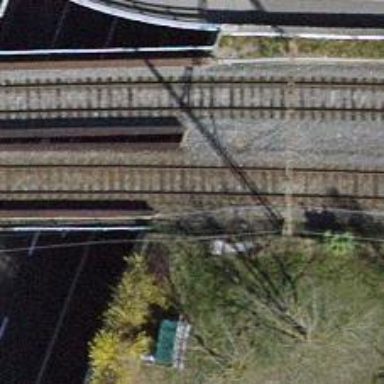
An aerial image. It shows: Bridge over electrified railway with contact line.